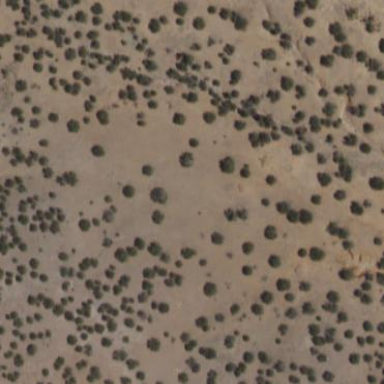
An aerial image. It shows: Patch of scrub vegetation.